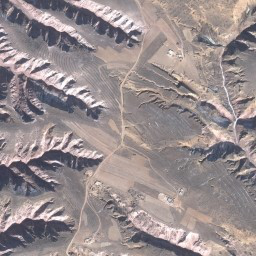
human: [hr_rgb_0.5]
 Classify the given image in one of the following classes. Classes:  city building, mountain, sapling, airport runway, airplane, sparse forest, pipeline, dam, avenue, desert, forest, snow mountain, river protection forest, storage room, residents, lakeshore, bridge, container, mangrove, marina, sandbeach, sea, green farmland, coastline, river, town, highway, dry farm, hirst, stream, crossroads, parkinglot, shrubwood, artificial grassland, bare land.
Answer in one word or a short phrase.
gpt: mountain